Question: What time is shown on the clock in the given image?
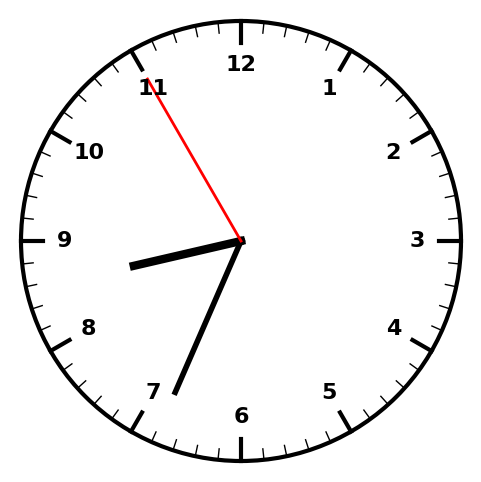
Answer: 08:33:55